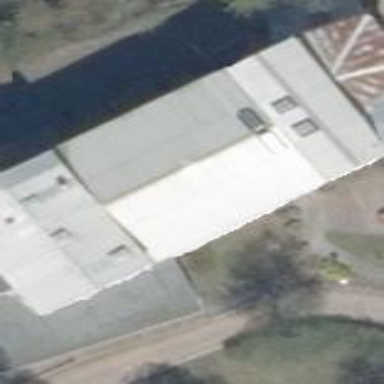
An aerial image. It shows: Public cinema building.